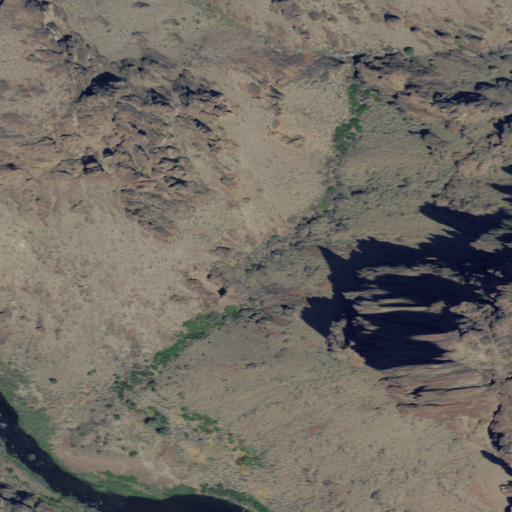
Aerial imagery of valley in Oregon named South Cross Canyon containing shrub, grassland, evergreen forest, and open water